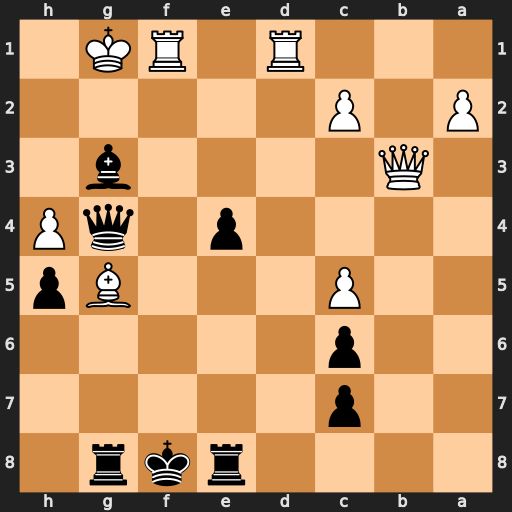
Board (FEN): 4rkr1/2p5/2p5/2P3Bp/4p1qP/1Q4b1/P1P5/3R1RK1
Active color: b
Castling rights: -
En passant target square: -
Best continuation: Bf4+ Kh1 Rxg5 Rxf4+ Qxf4